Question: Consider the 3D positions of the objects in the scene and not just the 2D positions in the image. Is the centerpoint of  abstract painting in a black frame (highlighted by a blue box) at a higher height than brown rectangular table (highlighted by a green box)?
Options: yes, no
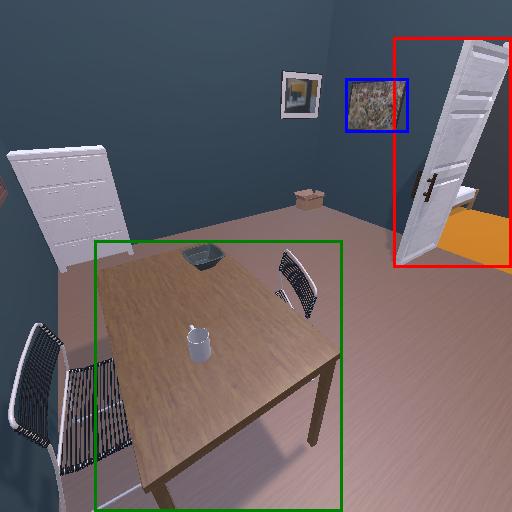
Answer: yes